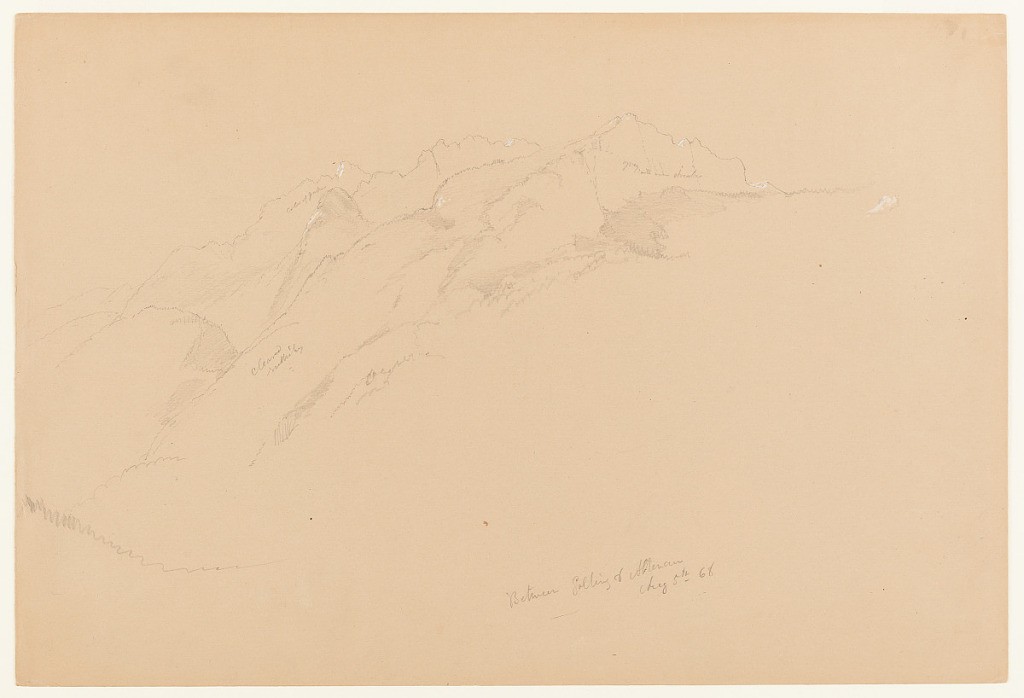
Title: View of the Tennengebirge between Golling and Abtenau, Austria
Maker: Frederic Edwin Church, American, 1826–1900
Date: August 5, 1868
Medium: Graphite, brush and white gouache on tan wove paper
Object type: drawing
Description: Landscape sketch showing a view of the alpine massif known as Tennengebirge (or Tennen Mountains) from the base of the Lammer River Valley, near the town of Unterscheffau, Austria. Prominently situated in the middle distance at center, the Tennengebirge's three craggy, serrated, karst peaks overlap one another as they recede into the background. The mountain's bulging sides are covered in trees, while in the lower left corner, nearby grass or treetops are loosely rendered.